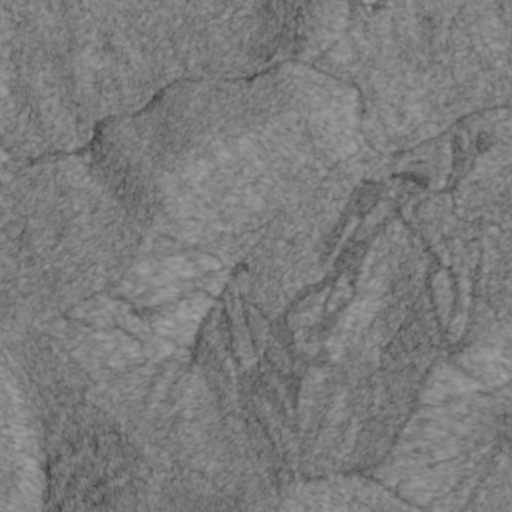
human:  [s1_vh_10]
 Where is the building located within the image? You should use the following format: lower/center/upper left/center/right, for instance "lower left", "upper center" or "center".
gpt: The building is located in the upper right of the image.
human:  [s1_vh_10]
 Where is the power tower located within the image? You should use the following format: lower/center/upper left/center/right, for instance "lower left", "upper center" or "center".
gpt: There is no power tower in the image.

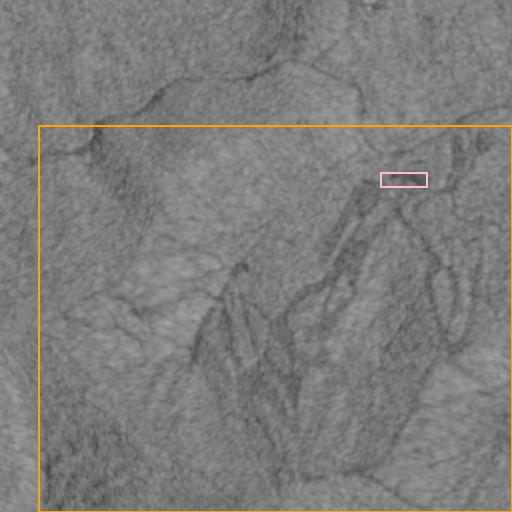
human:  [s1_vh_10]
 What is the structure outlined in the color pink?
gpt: The structure outlined in pink is a parking lot.
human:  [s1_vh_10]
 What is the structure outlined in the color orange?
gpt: The structure outlined in orange is a ski resort.
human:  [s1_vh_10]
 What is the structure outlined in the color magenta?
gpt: There is no magenta outline.